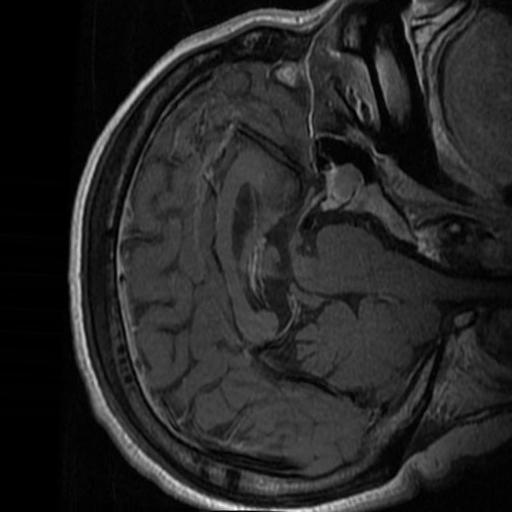
Label: brain_tumor